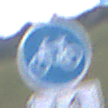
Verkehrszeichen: Radweg
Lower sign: RichtungsangabeDurchPfeile8
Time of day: SunriseSunset
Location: Outdoor (Nature)
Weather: PartlyCloudy
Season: NotSpecified
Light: Natural